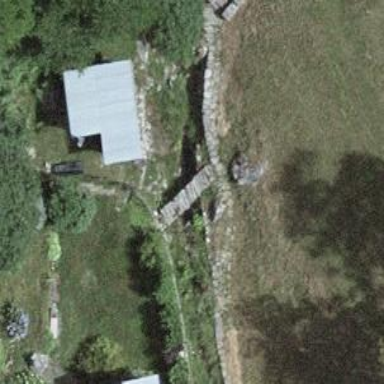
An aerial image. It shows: Path leading to bridge.